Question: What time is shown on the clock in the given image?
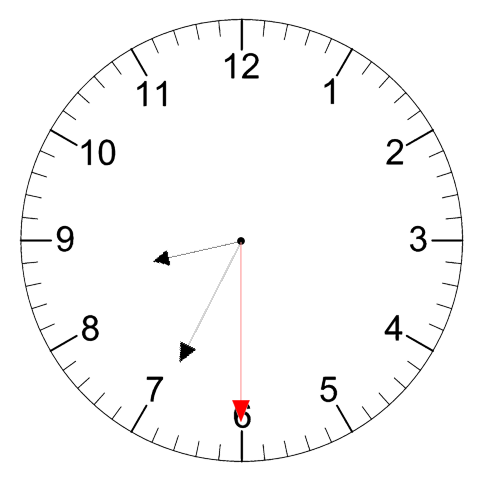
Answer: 08:34:30